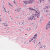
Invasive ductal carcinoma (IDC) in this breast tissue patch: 1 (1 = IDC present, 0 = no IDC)